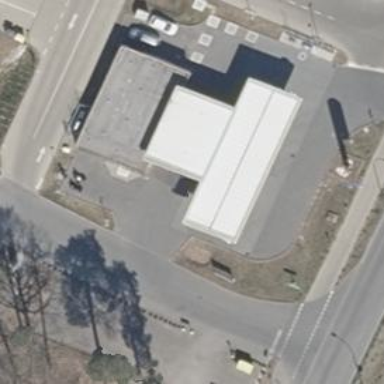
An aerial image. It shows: Concrete service road leading to fuel station.